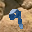
Label: 9